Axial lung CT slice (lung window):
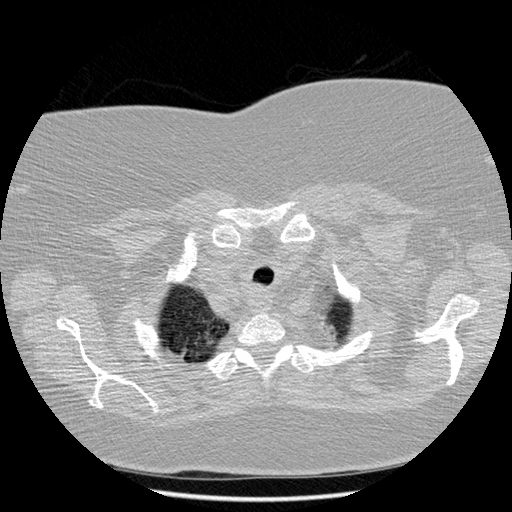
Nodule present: no